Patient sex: M
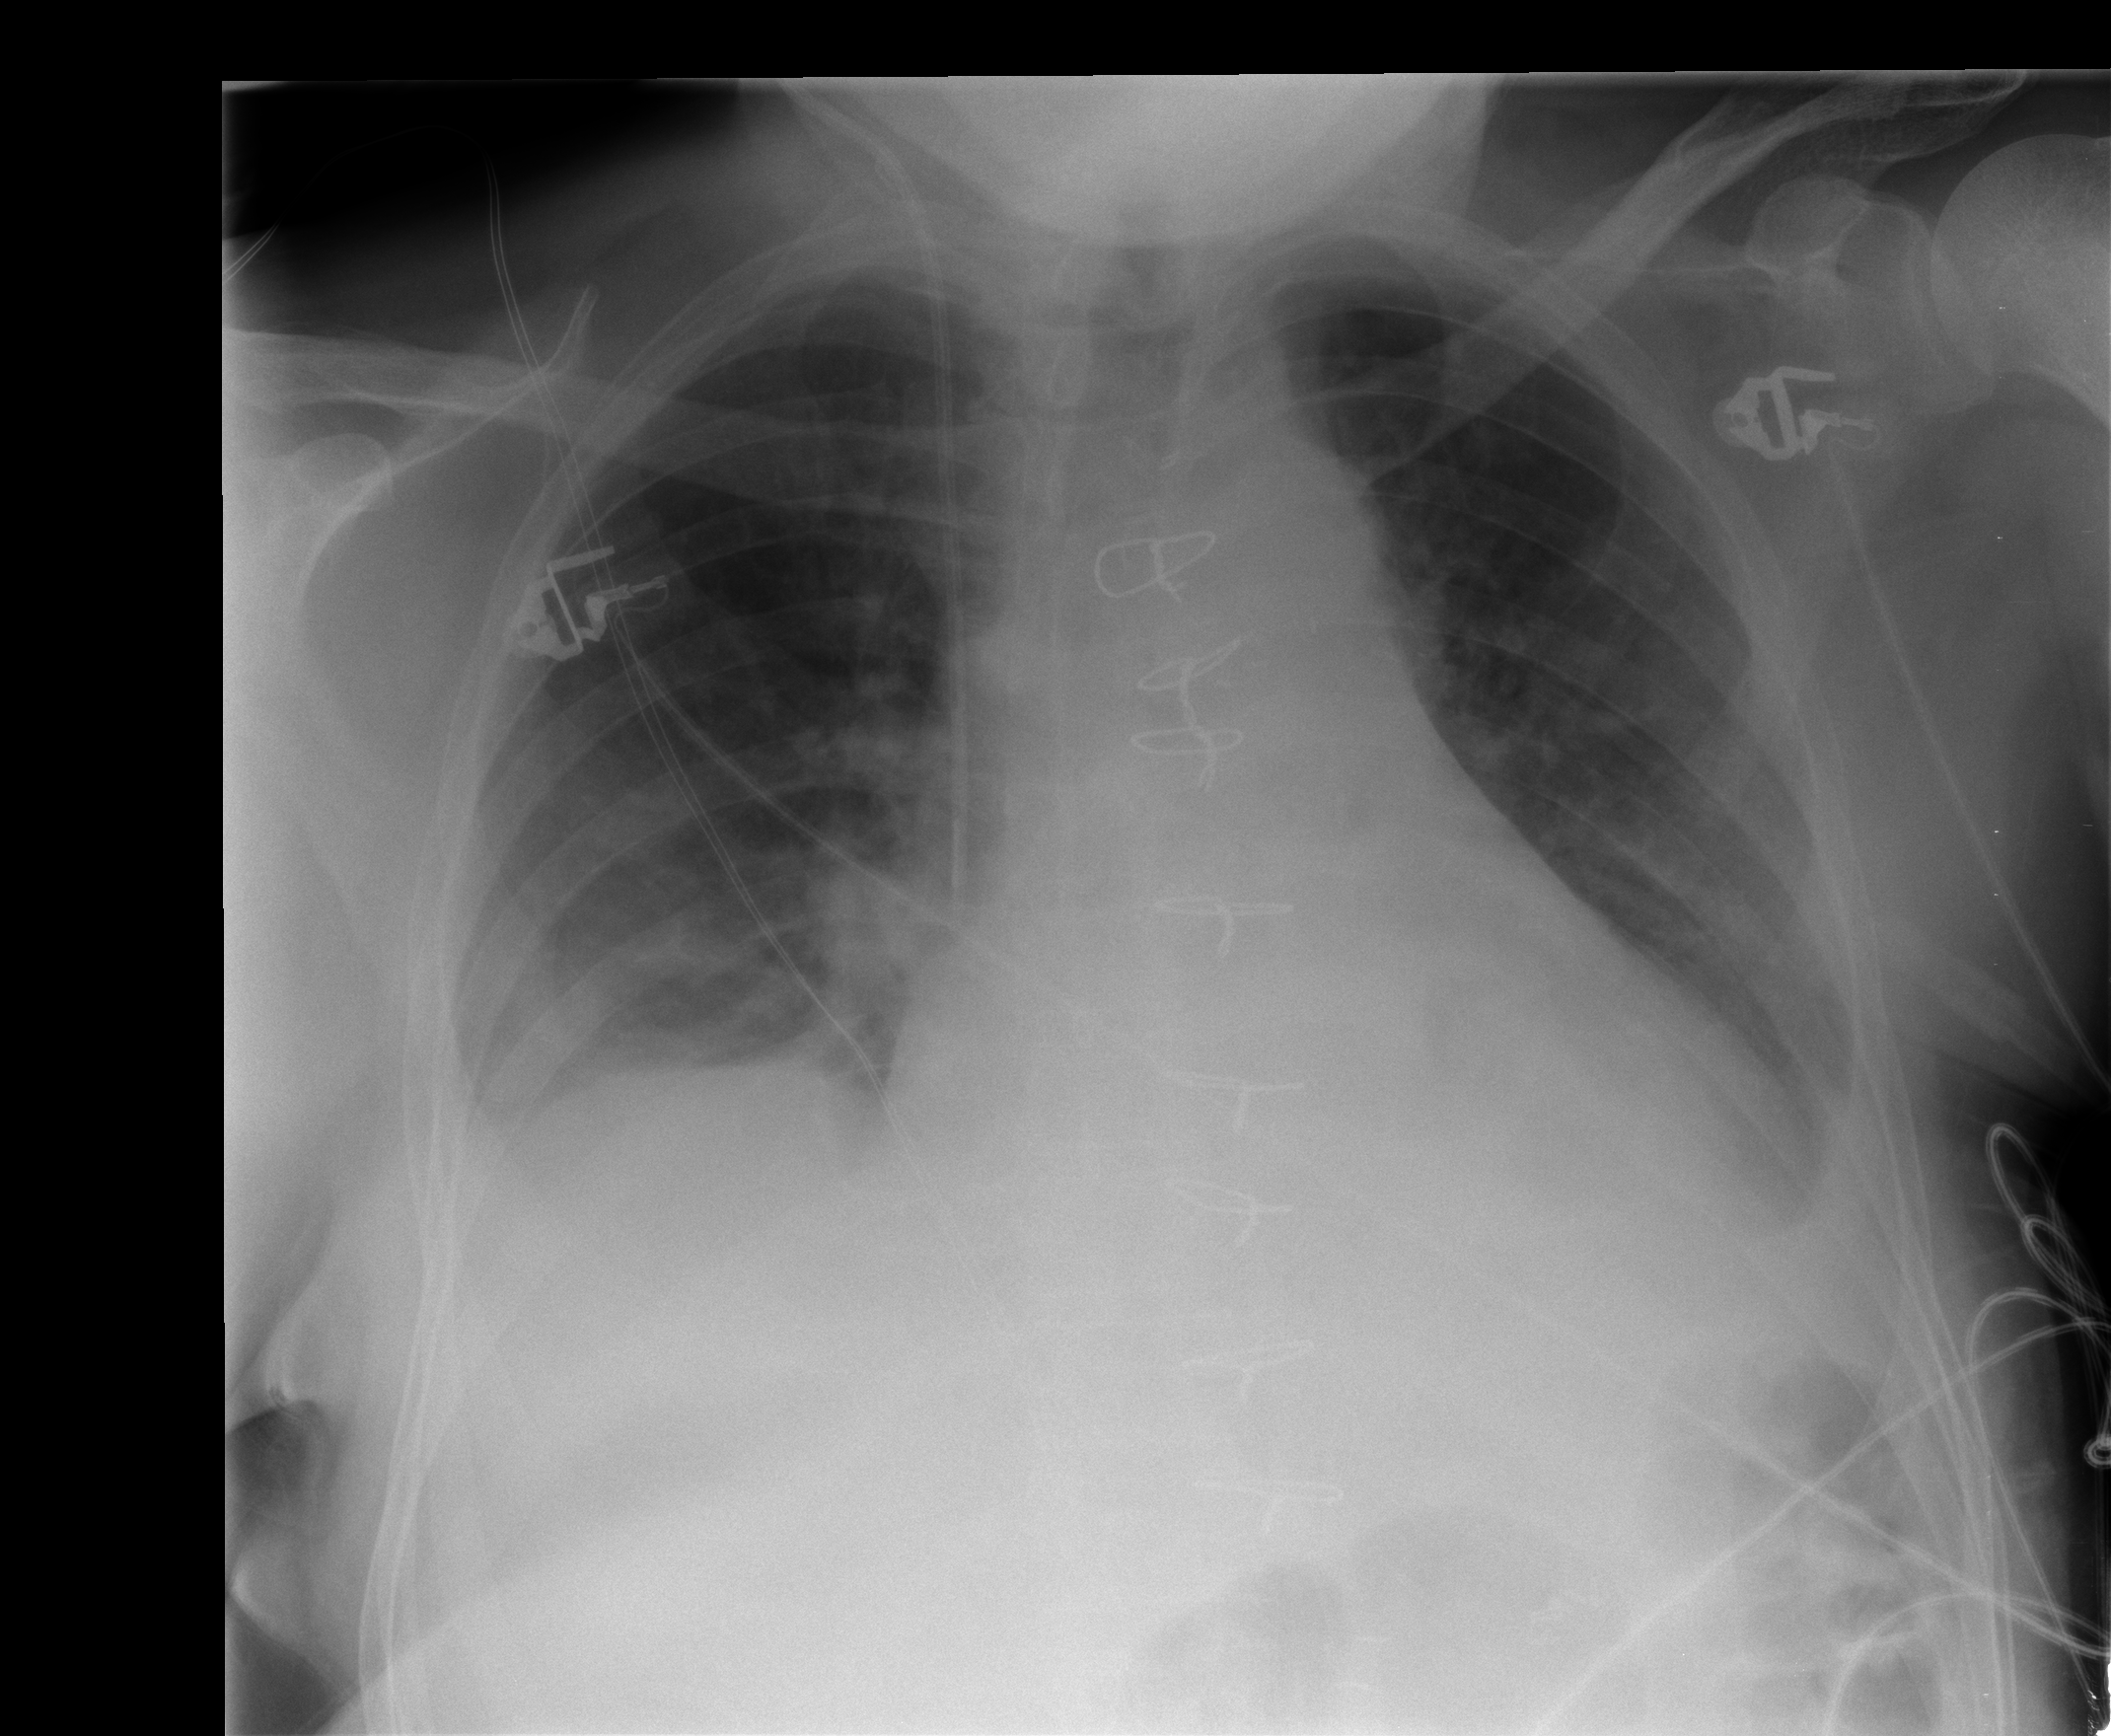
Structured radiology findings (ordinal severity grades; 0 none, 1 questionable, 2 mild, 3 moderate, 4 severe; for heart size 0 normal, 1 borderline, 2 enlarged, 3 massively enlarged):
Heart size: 2
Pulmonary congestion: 0
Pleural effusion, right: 1
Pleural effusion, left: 2
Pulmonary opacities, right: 0
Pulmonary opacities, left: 0
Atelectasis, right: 2
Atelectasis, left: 2